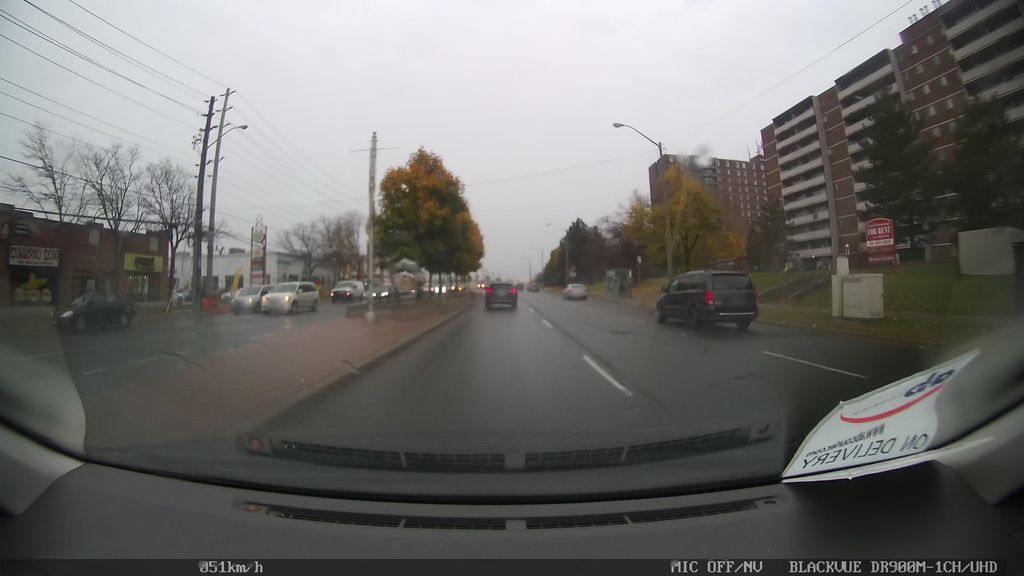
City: toronto